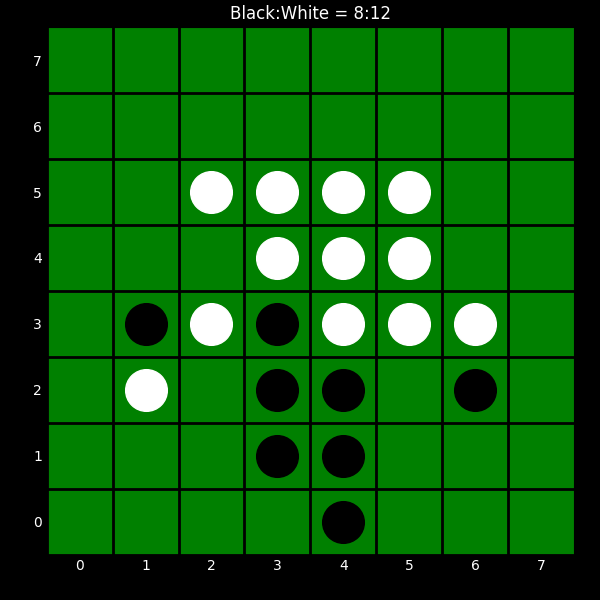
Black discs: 8
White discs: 12